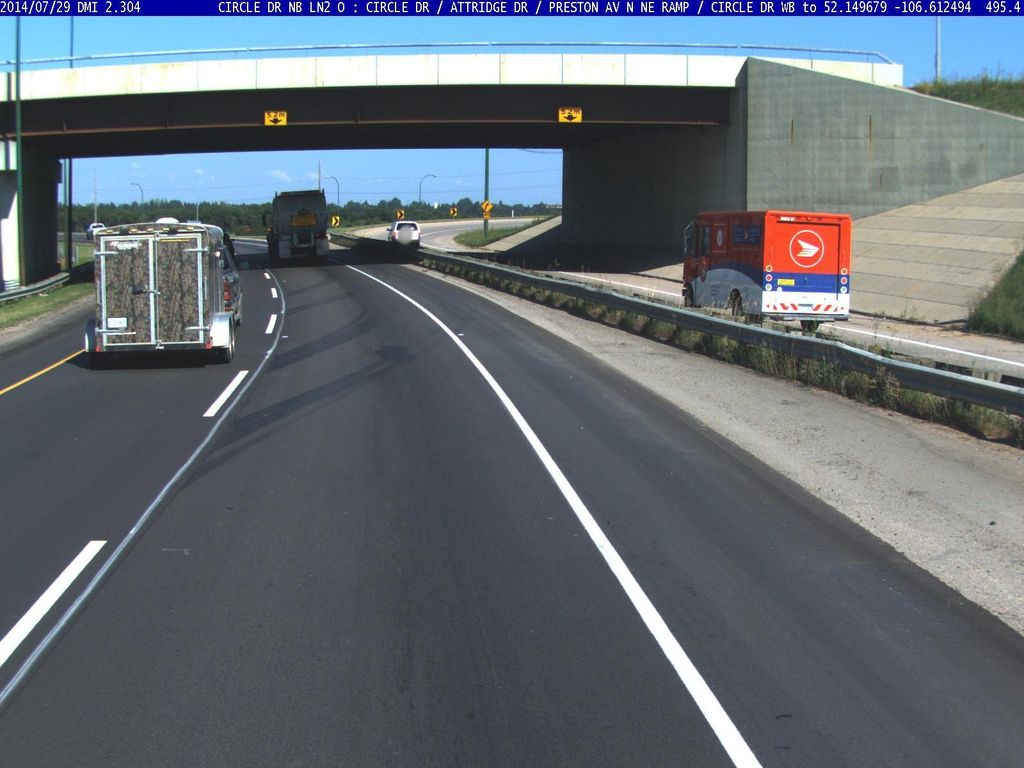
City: saskatoon